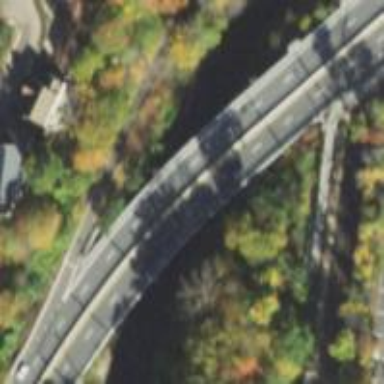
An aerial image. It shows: Asphalt bridge carrying trunk highway that is designated as motorroad and expressway.